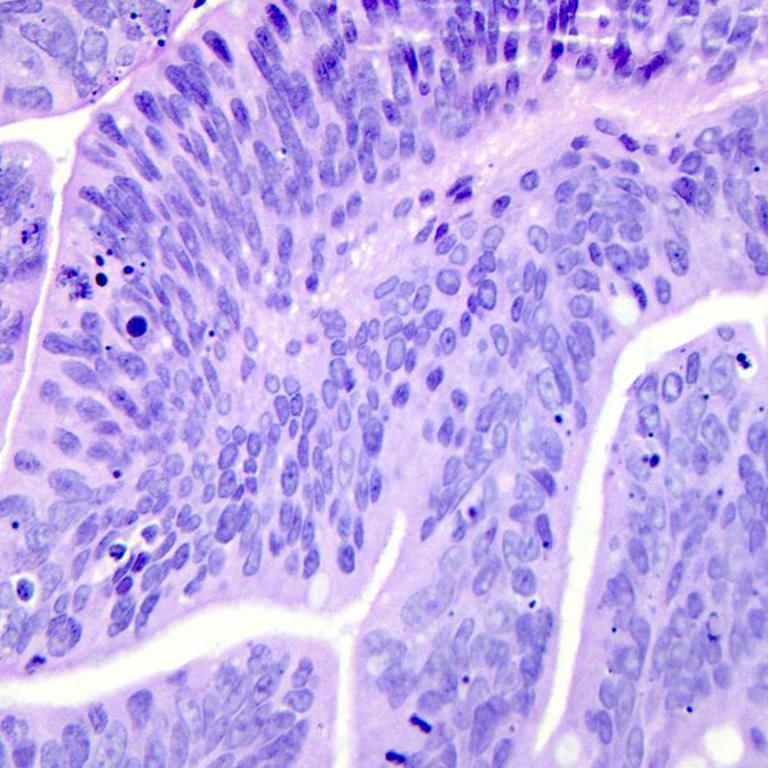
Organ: colon
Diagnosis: adenocarcinomas